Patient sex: F
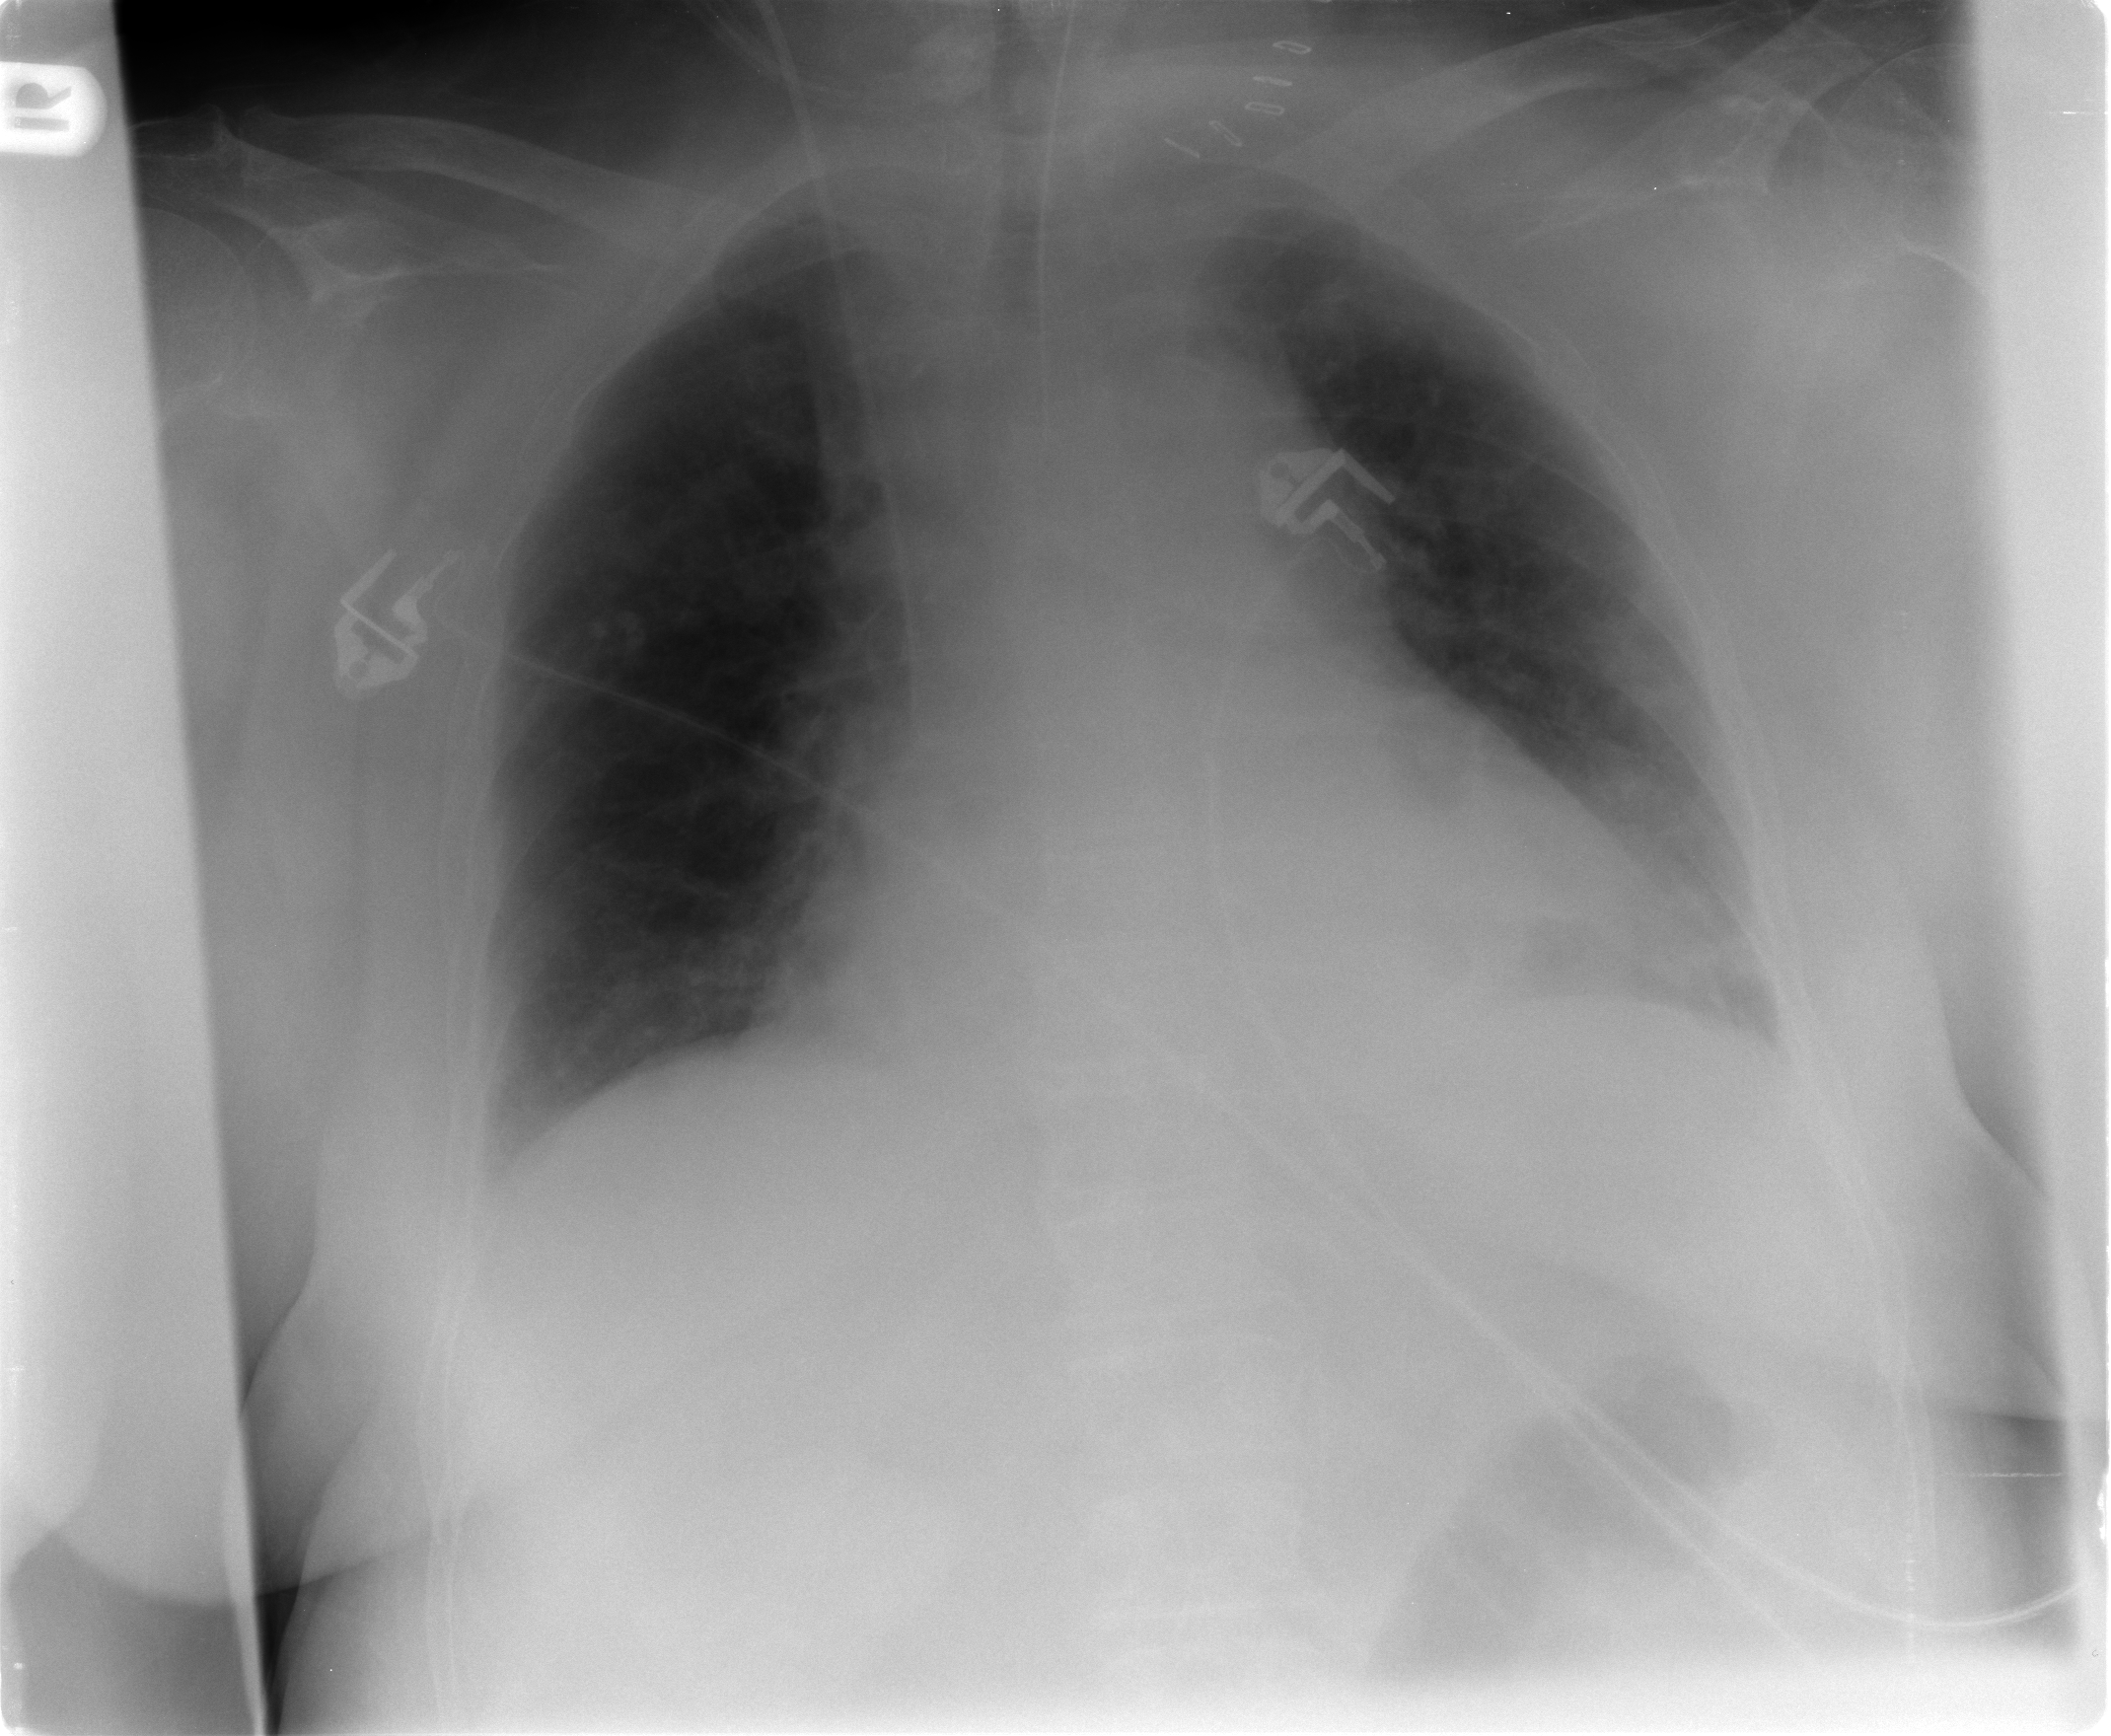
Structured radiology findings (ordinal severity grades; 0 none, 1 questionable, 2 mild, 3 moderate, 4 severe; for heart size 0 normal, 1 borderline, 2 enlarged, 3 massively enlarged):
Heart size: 2
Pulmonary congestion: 2
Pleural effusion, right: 2
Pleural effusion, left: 2
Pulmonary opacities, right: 0
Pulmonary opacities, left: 2
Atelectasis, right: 2
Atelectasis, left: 2